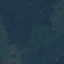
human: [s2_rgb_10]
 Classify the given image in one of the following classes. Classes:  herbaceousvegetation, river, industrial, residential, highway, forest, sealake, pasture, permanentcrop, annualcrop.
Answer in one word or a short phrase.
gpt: Forest